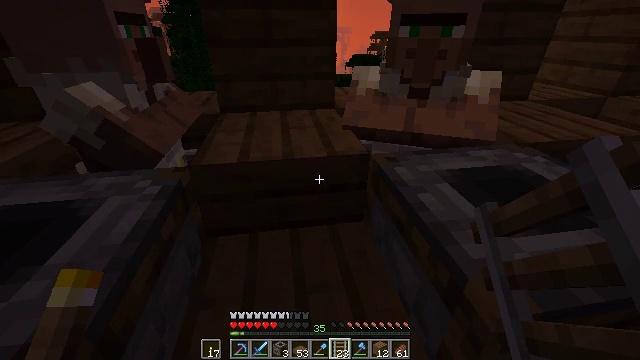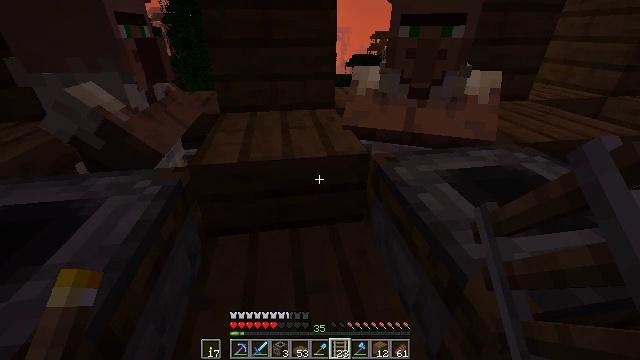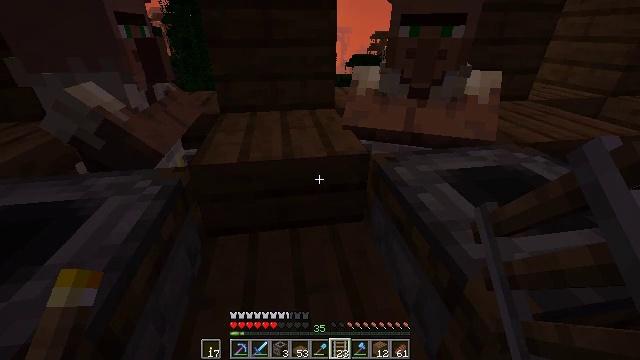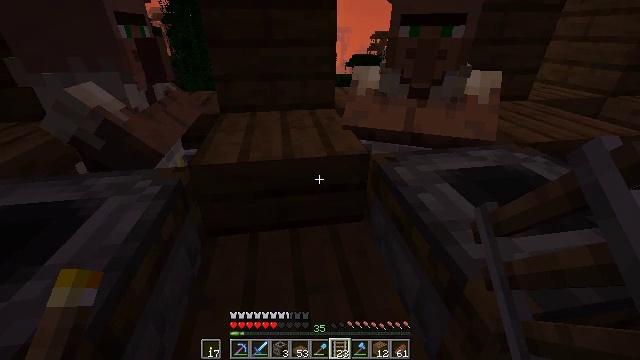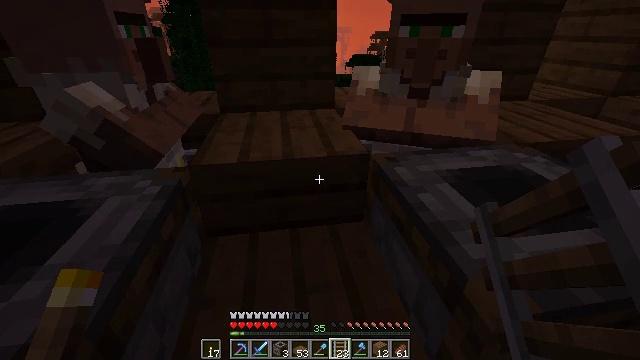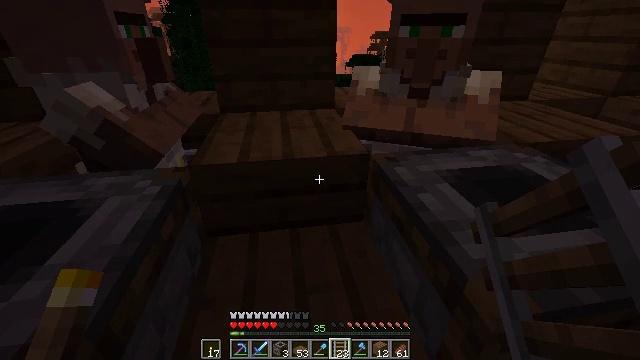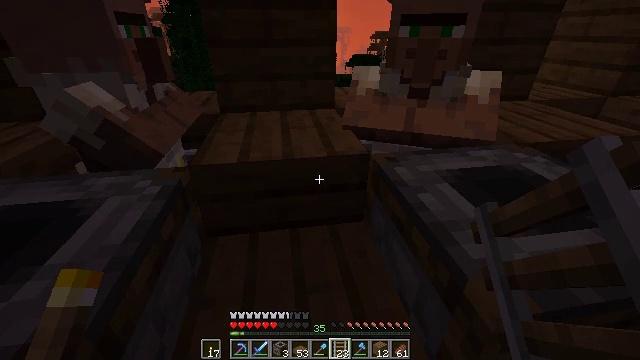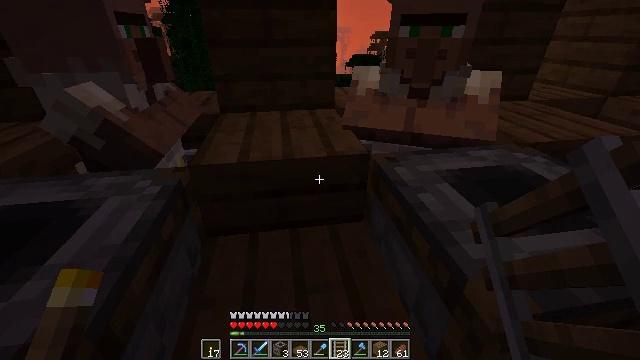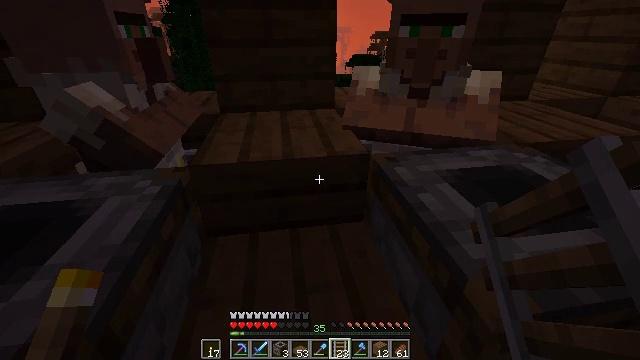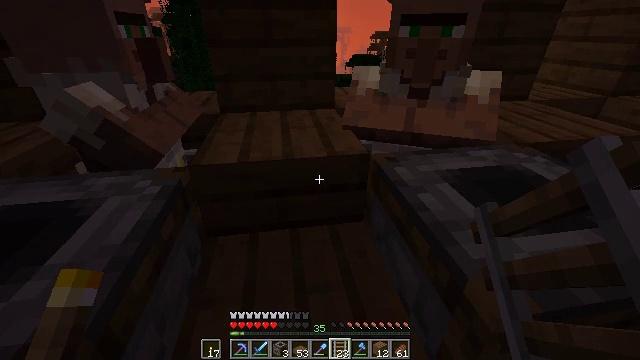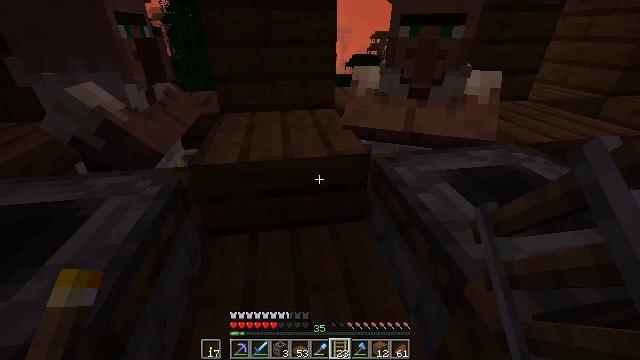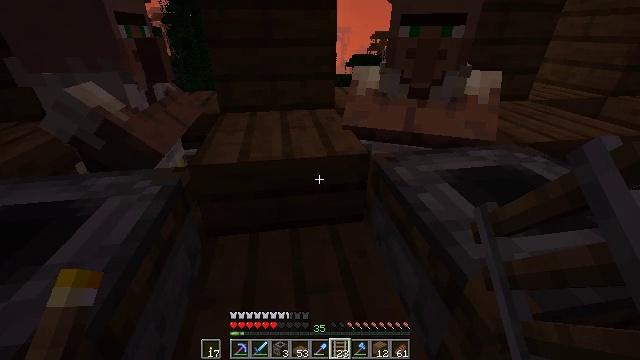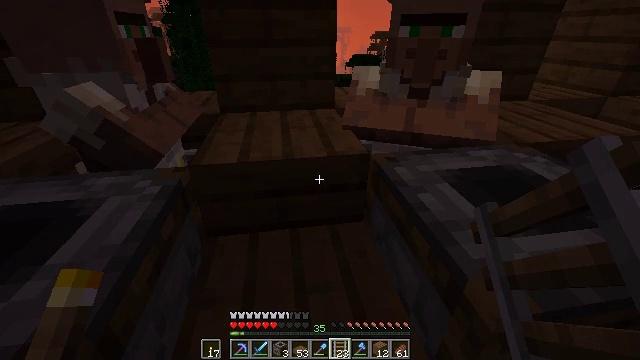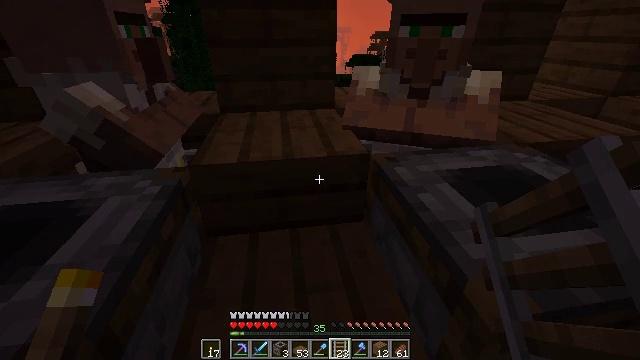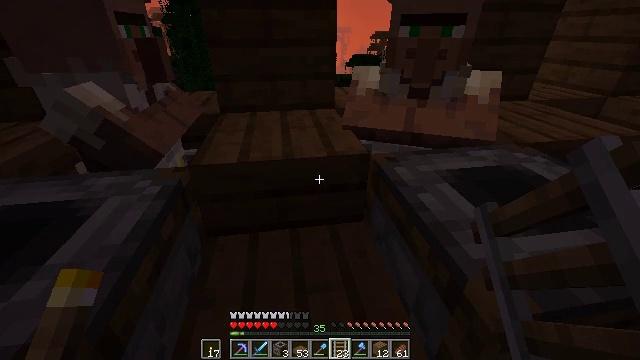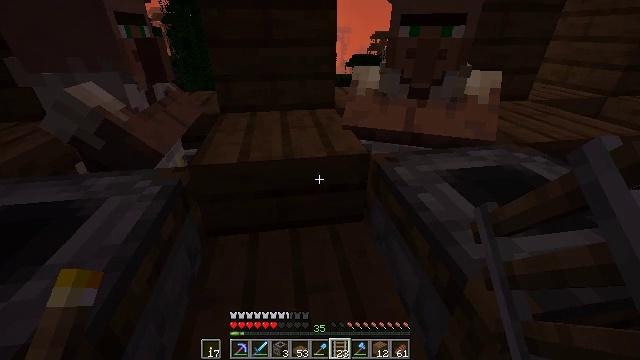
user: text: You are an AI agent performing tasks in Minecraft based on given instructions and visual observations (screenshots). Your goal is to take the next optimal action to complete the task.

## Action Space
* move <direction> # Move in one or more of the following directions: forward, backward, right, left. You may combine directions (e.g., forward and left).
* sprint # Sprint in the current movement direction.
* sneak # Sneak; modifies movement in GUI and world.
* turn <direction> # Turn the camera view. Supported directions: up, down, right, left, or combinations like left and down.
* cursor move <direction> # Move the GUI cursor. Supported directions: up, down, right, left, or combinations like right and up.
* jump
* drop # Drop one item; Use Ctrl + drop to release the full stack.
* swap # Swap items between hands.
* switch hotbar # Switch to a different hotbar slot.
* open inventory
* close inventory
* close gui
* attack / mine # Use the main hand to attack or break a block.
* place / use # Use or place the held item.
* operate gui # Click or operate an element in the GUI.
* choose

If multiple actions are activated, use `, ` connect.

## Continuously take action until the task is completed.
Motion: motion action
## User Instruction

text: Craft a rabbit stew.
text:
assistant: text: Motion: no_op
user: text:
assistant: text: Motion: no_op
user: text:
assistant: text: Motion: no_op
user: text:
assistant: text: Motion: no_op
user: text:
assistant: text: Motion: no_op
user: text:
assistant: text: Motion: no_op
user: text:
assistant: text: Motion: no_op
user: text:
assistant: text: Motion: no_op
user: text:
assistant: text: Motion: no_op
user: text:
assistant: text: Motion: no_op
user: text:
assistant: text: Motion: no_op
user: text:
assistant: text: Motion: no_op
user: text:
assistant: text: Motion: no_op
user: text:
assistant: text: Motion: no_op
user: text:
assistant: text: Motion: no_op
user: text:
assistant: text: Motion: no_op
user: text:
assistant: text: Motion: no_op
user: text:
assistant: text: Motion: no_op
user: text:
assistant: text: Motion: no_op
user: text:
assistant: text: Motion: no_op
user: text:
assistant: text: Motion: no_op
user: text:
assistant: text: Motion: no_op
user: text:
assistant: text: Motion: no_op
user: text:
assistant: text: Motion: no_op
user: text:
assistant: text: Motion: no_op
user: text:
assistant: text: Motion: no_op
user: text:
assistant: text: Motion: no_op
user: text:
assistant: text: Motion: no_op
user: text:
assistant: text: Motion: no_op
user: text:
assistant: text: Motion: no_op